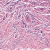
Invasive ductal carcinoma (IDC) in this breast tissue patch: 1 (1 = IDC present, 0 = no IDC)